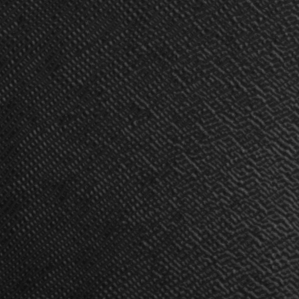
Label: frost